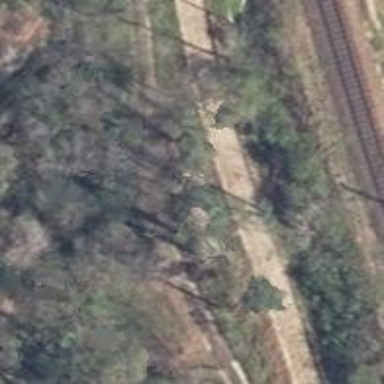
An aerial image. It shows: Dirt track road with grade 4 track type.